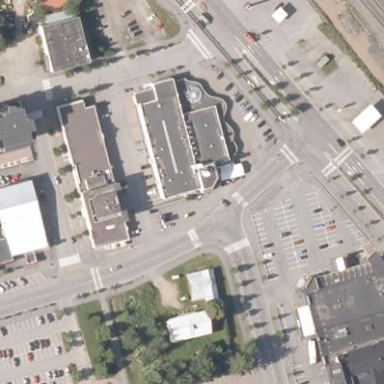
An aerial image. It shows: Retail building.